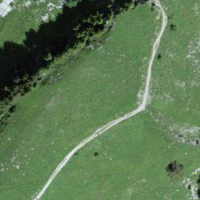
EUNIS habitat code: 23
Species observed at this site:
Bombus humilis